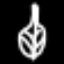
Label: leaf